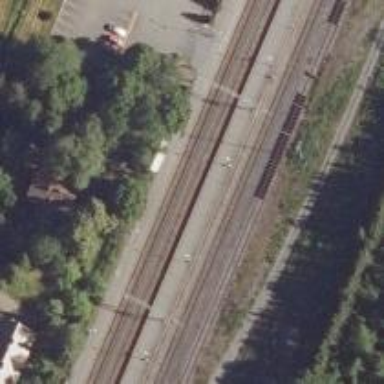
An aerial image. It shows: Platform edge at railway station.